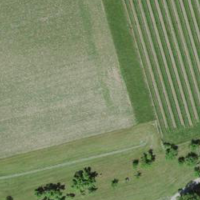
EUNIS habitat code: 24
Species observed at this site:
Clinopodium vulgare
Rumex acetosella
Chenopodium album